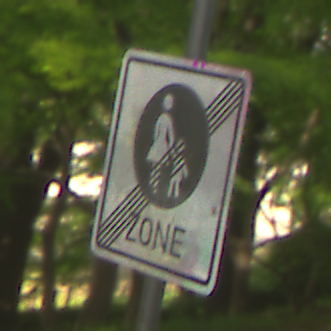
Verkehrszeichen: EndeFussgaengerzone
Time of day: MorningAfternoon
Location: Outdoor (RoadRail)
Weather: Clear
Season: NotSpecified
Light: Natural